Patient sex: M
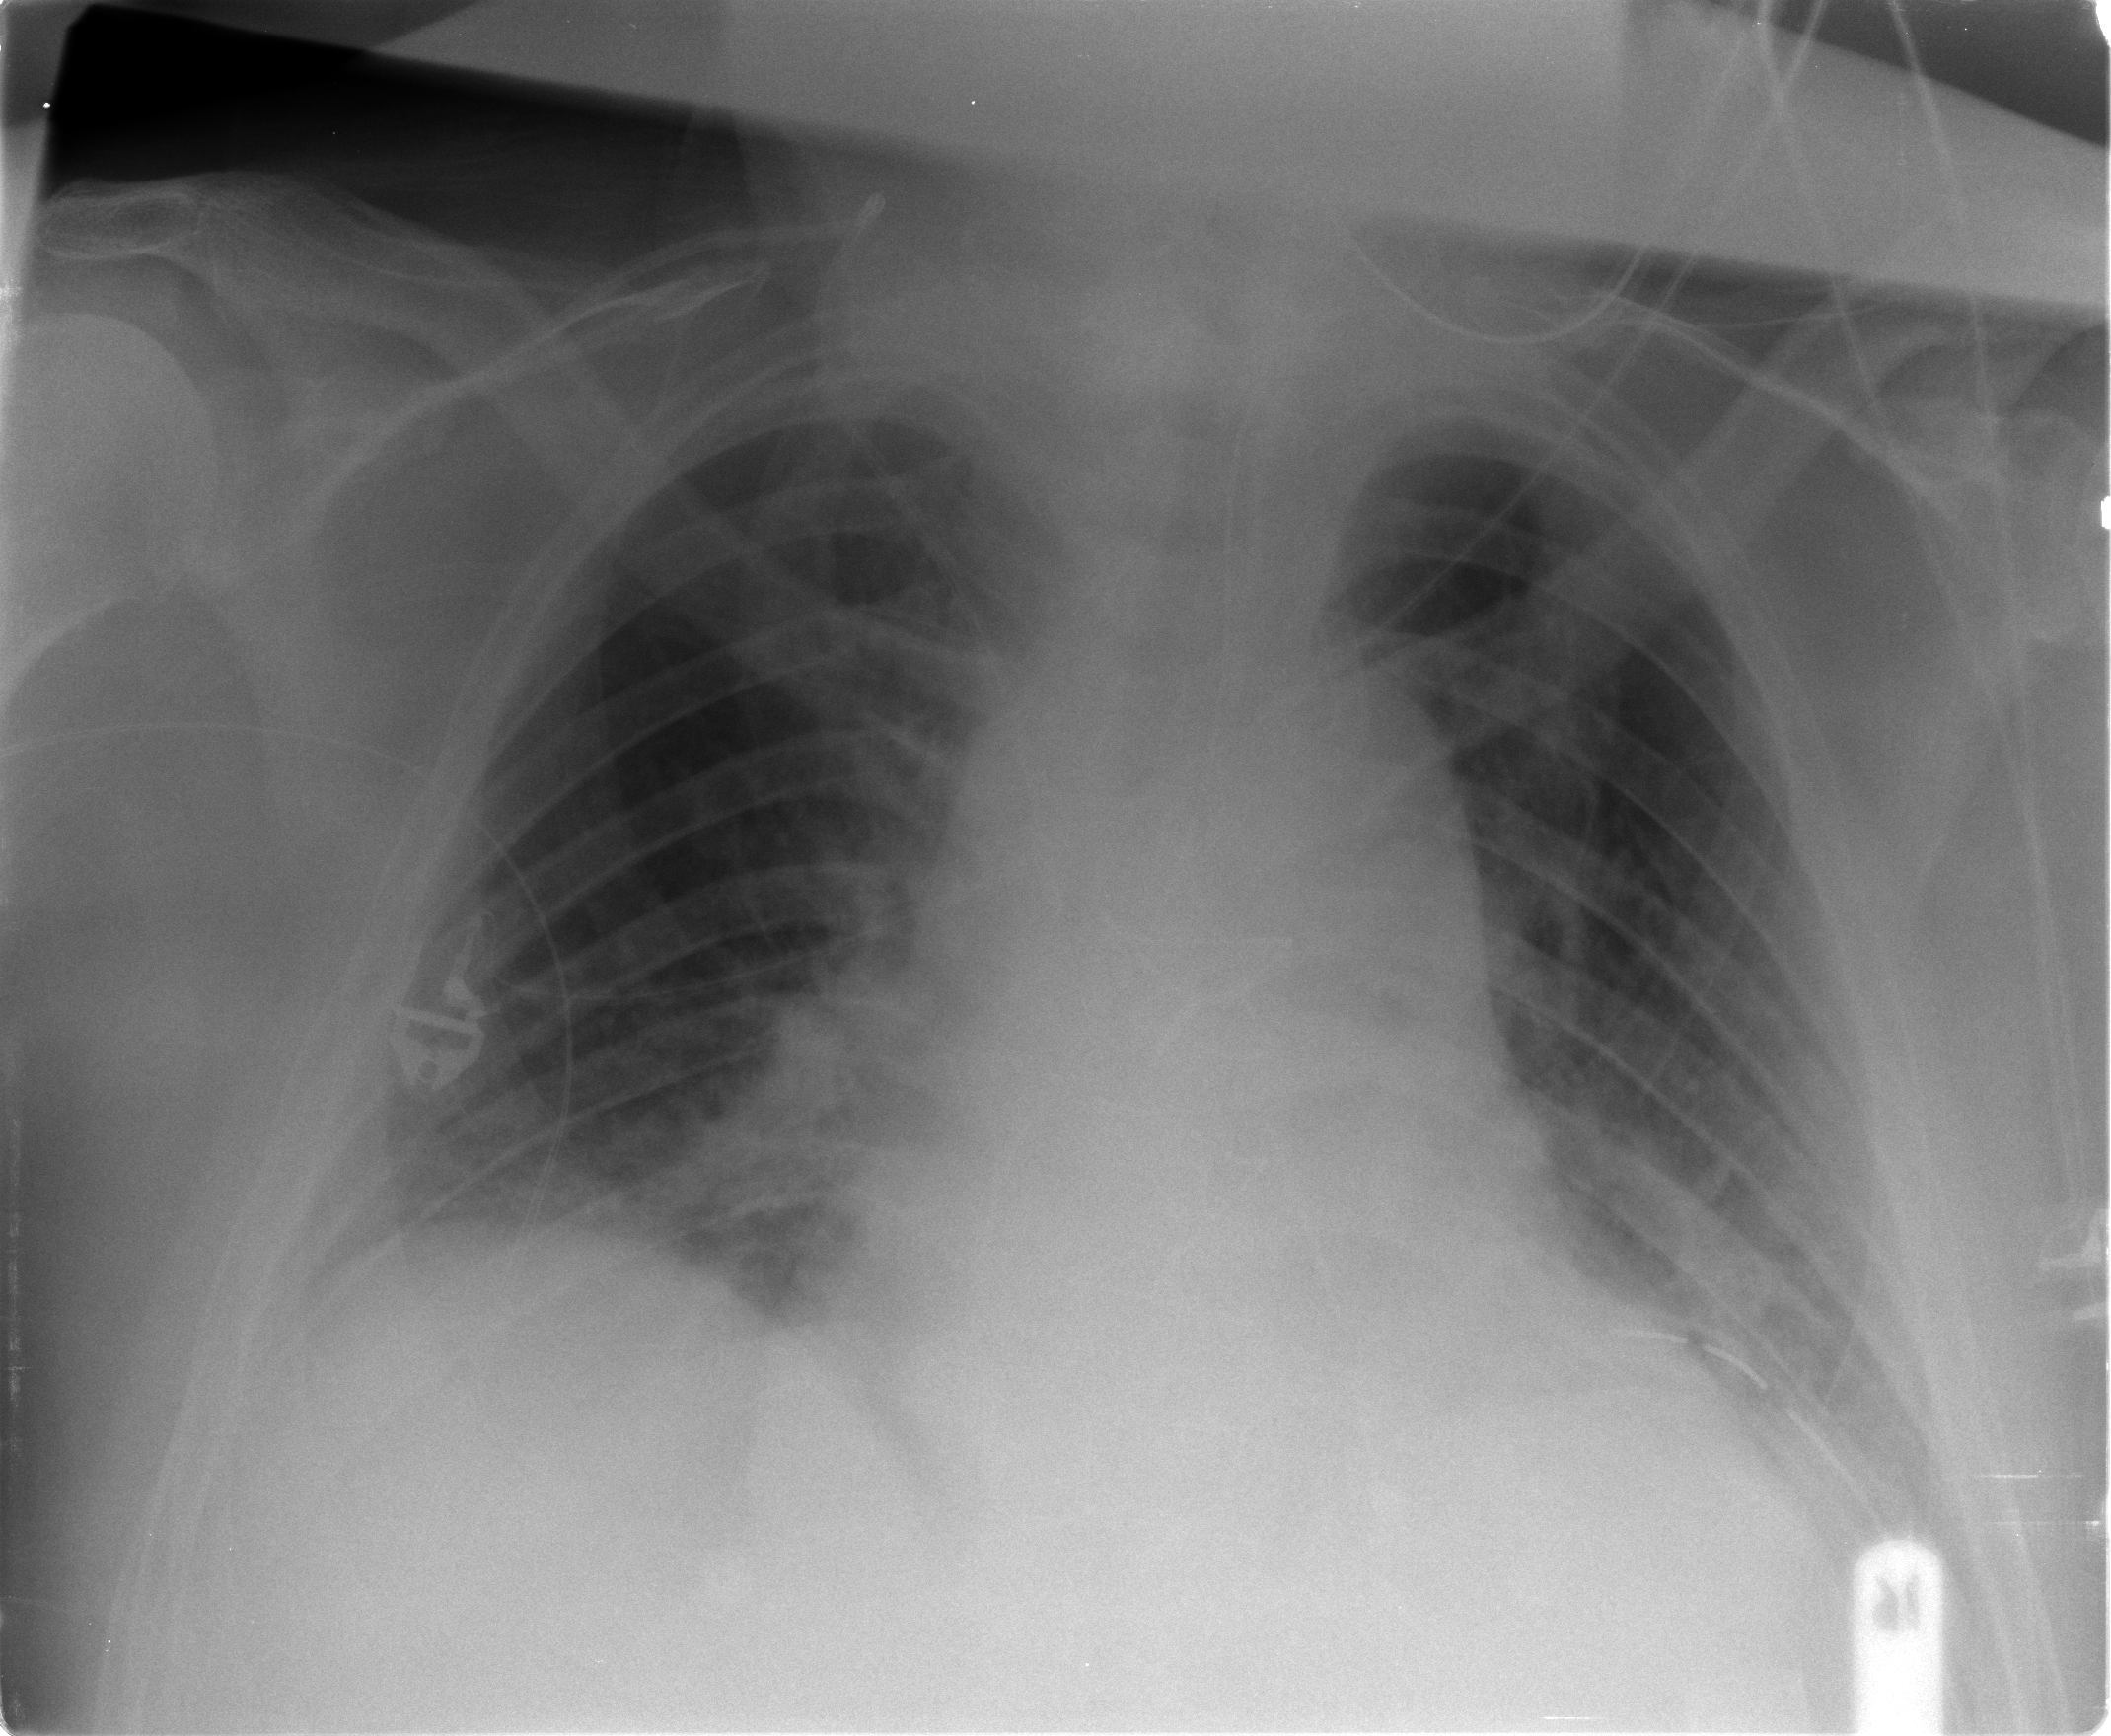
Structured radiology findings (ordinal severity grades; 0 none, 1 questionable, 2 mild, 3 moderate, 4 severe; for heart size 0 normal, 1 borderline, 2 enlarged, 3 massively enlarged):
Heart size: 2
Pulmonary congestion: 2
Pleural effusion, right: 0
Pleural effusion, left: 0
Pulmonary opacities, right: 0
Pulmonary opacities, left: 0
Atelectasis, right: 2
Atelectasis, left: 2